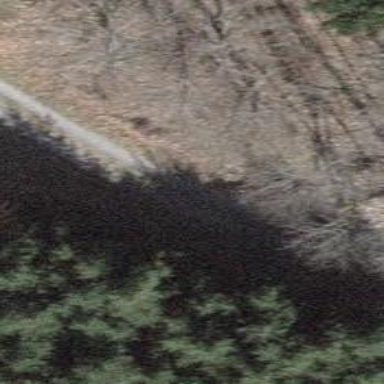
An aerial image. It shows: Gravel track road.